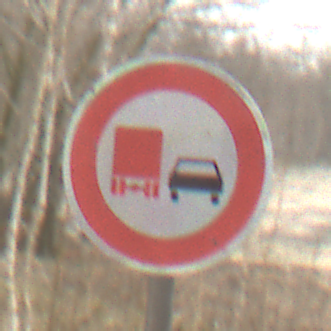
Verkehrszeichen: UeberholverbotKraftfahrzeuge
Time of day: MorningAfternoon
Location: Outdoor (Nature)
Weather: PartlyCloudy
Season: Winter
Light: Natural